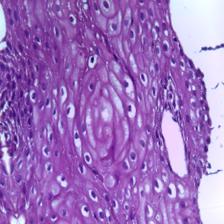
Diagnosis: Normal